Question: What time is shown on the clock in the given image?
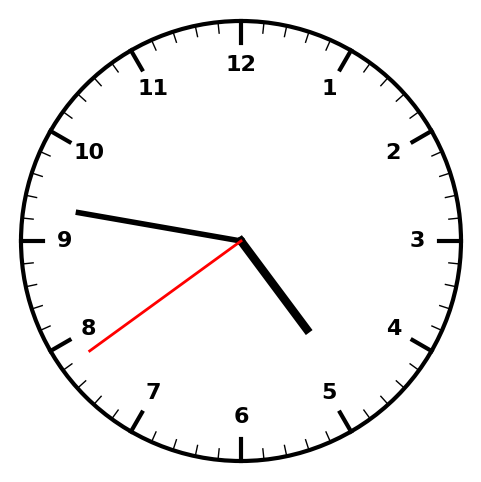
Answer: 04:46:39